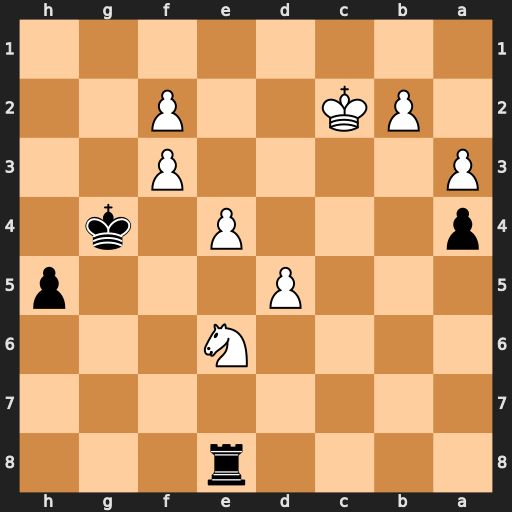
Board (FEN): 4r3/8/4N3/3P3p/p3P1k1/P4P2/1PK2P2/8
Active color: b
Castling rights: -
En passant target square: -
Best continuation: Kxf3 e5 Ke4 d6 Kxe5